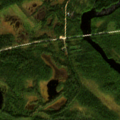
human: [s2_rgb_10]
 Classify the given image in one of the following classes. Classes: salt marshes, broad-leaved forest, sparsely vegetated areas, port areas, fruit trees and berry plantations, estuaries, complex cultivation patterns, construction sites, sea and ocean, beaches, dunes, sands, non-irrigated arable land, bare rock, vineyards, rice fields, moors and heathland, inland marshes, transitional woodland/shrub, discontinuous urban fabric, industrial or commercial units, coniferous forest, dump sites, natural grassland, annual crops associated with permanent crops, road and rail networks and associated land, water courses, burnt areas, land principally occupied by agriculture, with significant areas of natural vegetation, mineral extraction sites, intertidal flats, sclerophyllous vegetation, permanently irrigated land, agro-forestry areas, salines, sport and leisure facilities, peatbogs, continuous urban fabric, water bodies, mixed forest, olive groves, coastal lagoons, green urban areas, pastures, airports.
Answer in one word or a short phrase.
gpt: coniferous forest